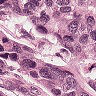
Metastatic tissue present: yes